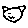
Label: cat